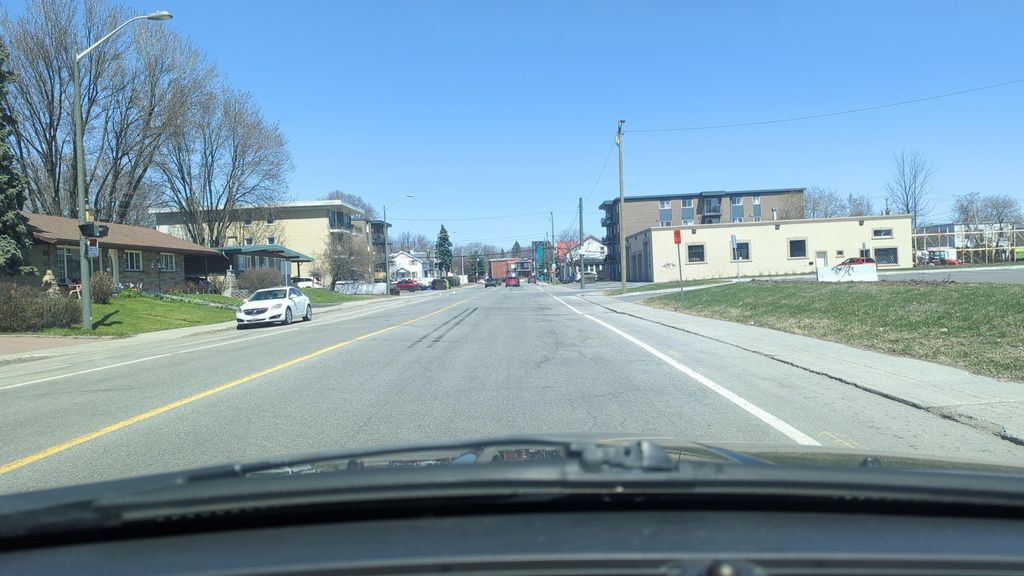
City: quebec_city